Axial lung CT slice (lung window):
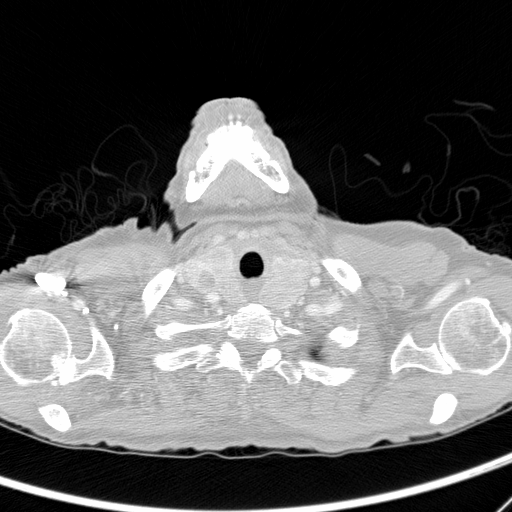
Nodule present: no